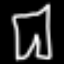
Label: pants